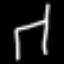
Label: chair